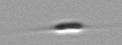
Label: Cylindrotheca_morphotype1